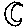
Label: moon